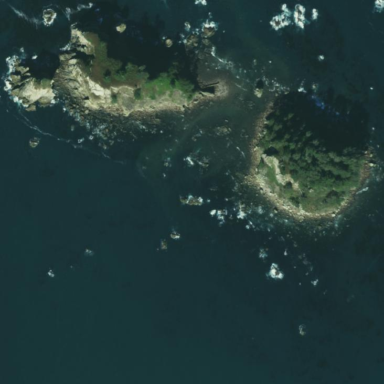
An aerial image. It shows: Islet along the natural coastline.